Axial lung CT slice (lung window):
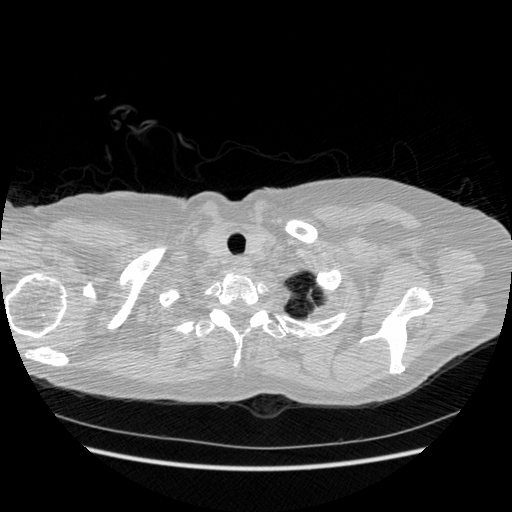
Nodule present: no